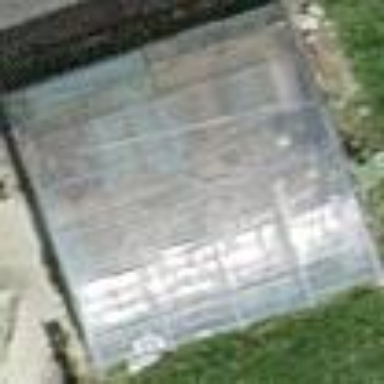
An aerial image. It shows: Greenhouse.